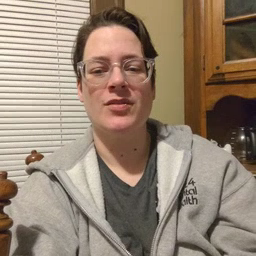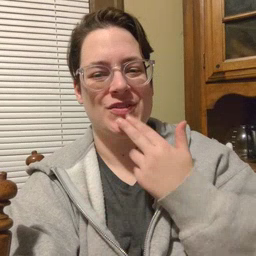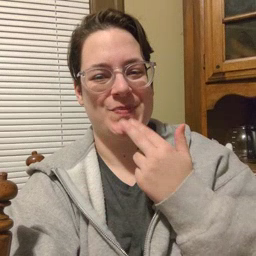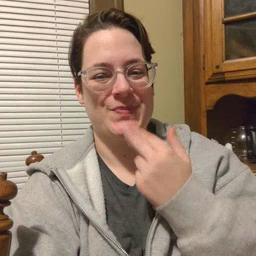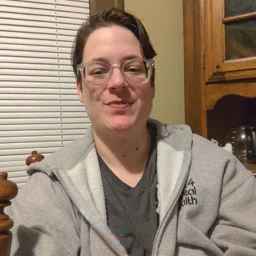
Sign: cute